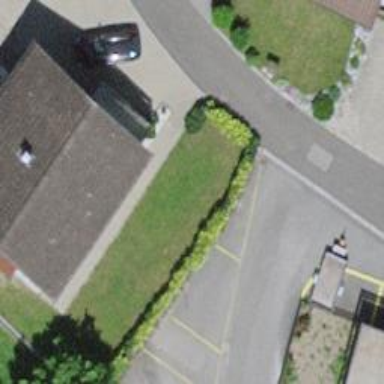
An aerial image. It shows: Hedge barrier.